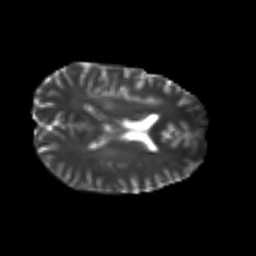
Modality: T2w
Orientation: axial
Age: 27
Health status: ill
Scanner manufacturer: philips
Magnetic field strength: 3 T
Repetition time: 9 s
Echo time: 0.127 s